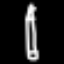
Label: pencil